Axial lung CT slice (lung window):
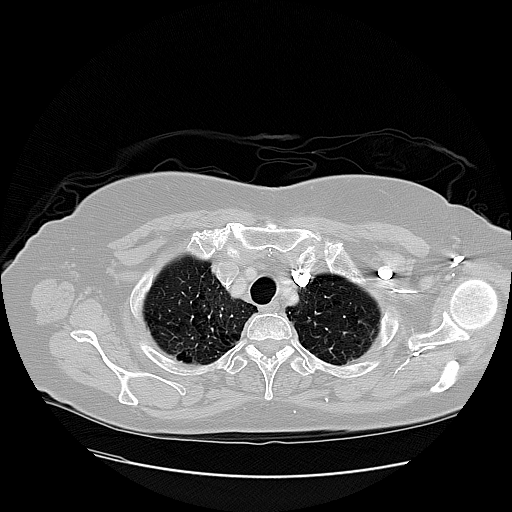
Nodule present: no